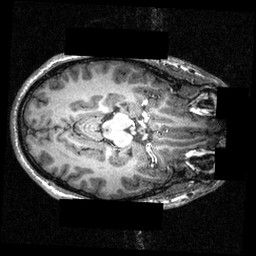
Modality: T1w
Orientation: axial
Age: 21
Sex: male
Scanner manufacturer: siemens
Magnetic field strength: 3.951 T
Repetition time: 1.5 s
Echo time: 0.00335 s